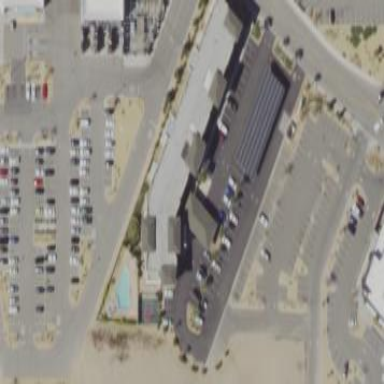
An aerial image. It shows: Hotel building.